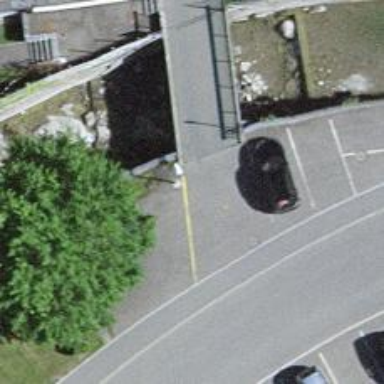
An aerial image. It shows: Sidewalk.